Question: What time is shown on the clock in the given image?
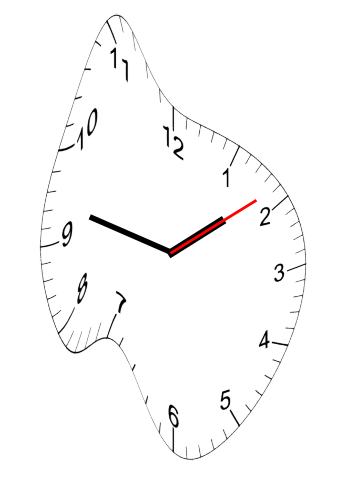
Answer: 01:47:09